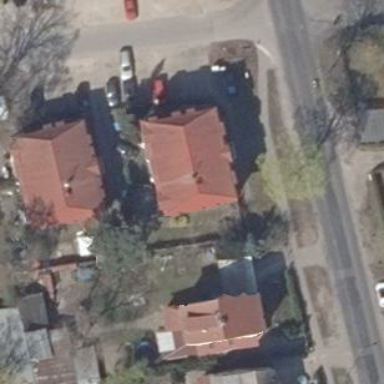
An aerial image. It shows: Apartment building with quadruple saltbox roof shape.